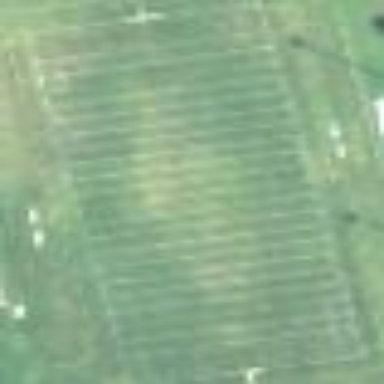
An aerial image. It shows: Pitch for American football.